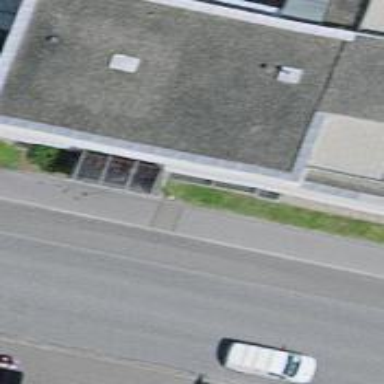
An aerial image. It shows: Bus stop with shelter. It is platform for public transport.